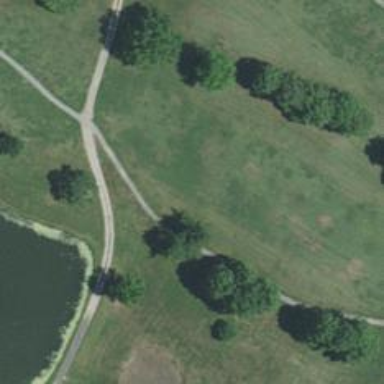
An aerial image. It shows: Golf fairway surrounded by grass.